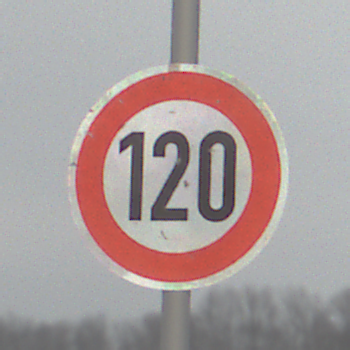
Verkehrszeichen: Geschwindigkeit120
Umgebung: Outdoor, Nature
Tageszeit: MorningAfternoon
Wetter: Overcast
Licht: Natural
Jahreszeit: Winter
Kontrast: LowContrast